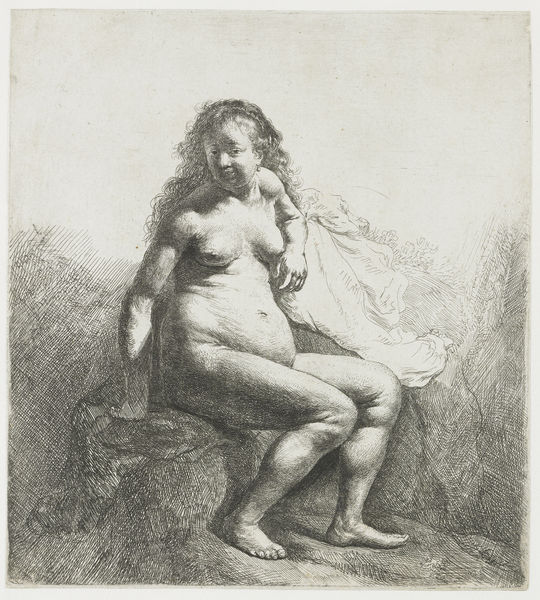
Titel: Naakte vrouw, gezeten op een verhoging
Künstler: Rembrandt Harmensz. van Rijn
Standort: Amsterdam
Institution: Rijksmuseum
Schlagwörter: nackt, rubens, frau, skizze, rembrandt, bild, portrait, radierung, mittelalter, posierend, sitztend, nakte frau, zeichnung, dick, göttin, felsen, tuch